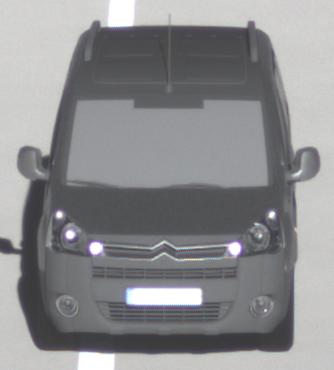
Make: Citroen
Model: Berlingo Kombi VTi 120
Detailed model: Berlingo (II) Kombi
Model produced from: 2009/12
Model produced until: 2012/03
Doors: 5
Color: gray
Road condition: dry road
Daytime: morning or afternoon
Contrast: high contrast